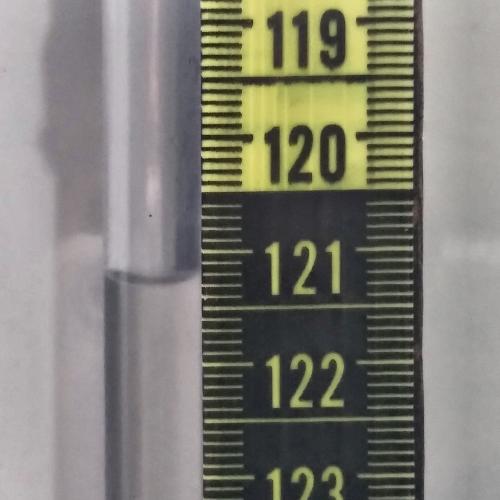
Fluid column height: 121.2 cm